Aerial crown-view tile of a tropical tree (Barro Colorado Island, Panama), acquired 20241014:
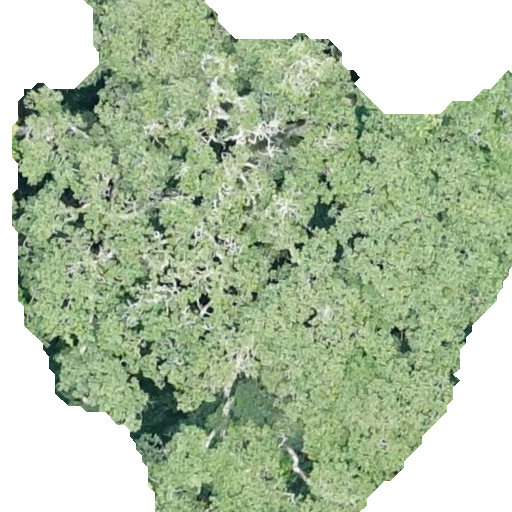
Species: Ficus insipida
GBIF accepted scientific name: Ficus insipida
Crown area: 315.367 m²